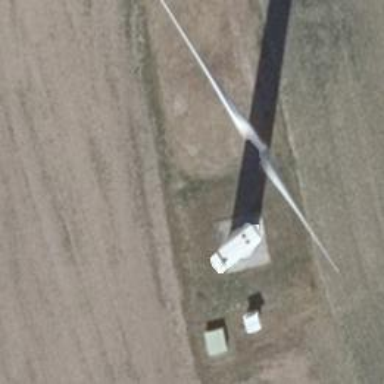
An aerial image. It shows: Wind generator powered by wind. The generator type is horizontal axis and it uses wind turbines.